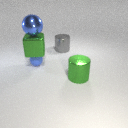
large green metal cube below large blue metal sphere